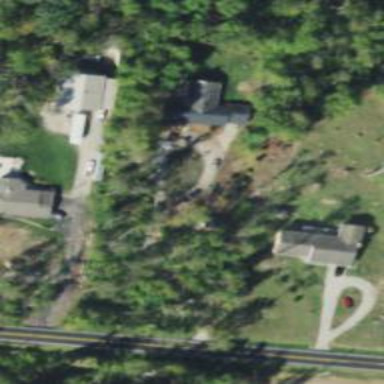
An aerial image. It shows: Driveway.